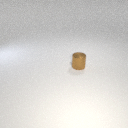
small brown metal cylinder